Field crop: maize
Growth stage: 1
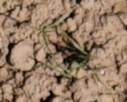
Species: lolium